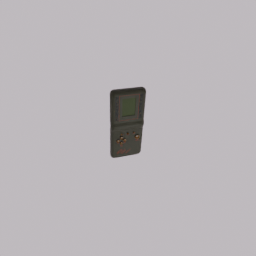
Label: electronics